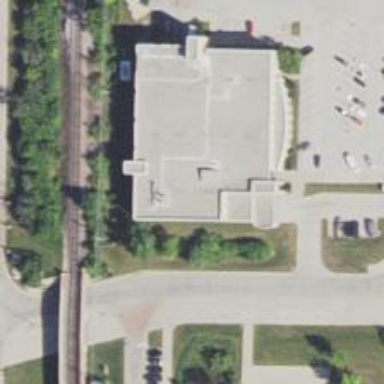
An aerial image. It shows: Clinic building offering healthcare services.